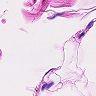
Metastatic tissue present: no